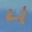
Label: 4